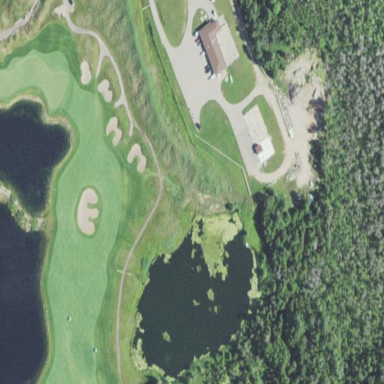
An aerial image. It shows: Picturesque pond acting as water hazard on golf course.